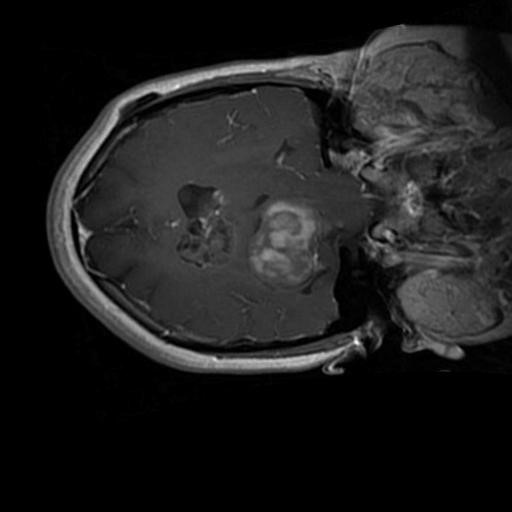
Label: brain_glioma